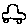
Label: car